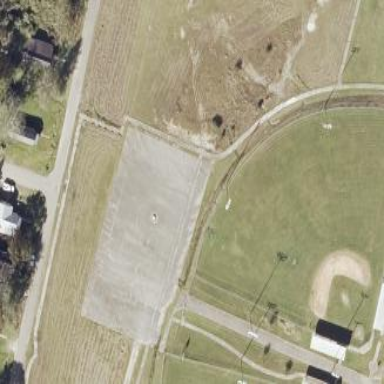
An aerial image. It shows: Baseball pitch for leisure land.